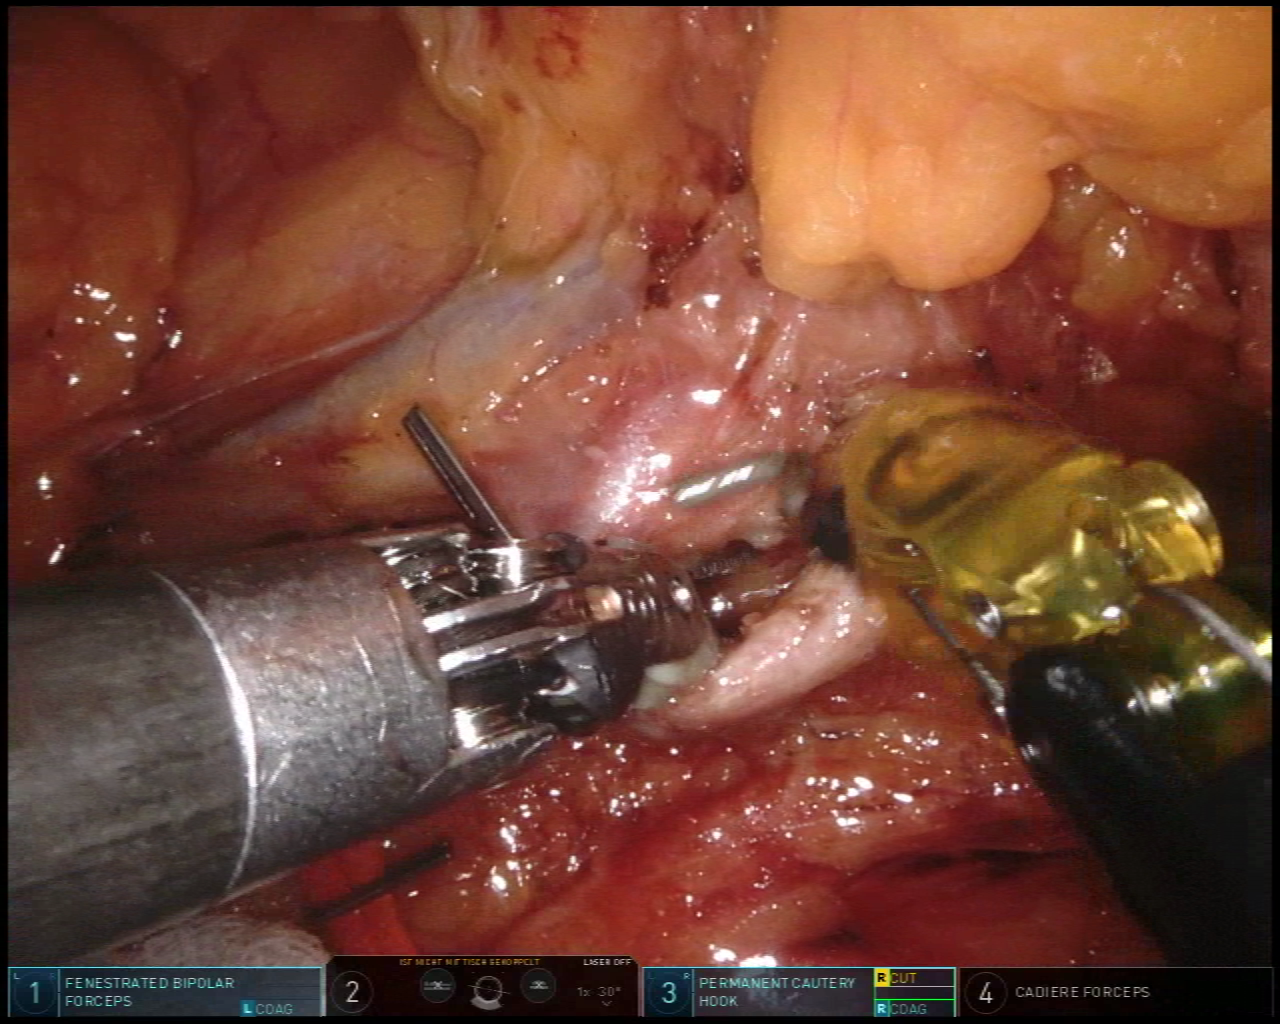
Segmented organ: intestinal_veins
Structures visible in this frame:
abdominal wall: no
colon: no
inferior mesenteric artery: yes
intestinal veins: yes
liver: no
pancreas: no
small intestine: no
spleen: no
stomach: no
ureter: no
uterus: no
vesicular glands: no